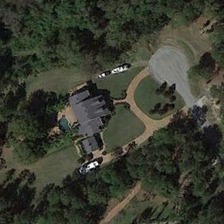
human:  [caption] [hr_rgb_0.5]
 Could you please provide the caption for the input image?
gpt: a house are on the light green ground and two cars are parked at the gate .

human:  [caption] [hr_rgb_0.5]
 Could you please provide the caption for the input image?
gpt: many green trees are around a building with several cars .

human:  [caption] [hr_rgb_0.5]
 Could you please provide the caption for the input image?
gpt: two roads pass through the green, trees are on both sides of them .

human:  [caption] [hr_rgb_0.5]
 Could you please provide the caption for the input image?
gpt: many green trees are around a building with several cars .

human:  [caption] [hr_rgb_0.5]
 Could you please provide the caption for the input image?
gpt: two roads pass through the green, trees are on both sides of them .